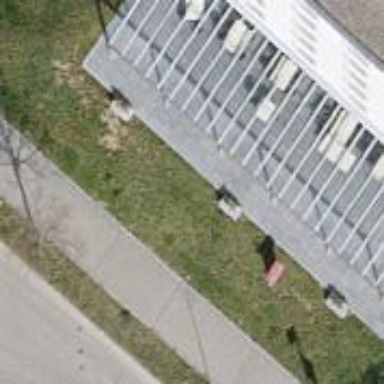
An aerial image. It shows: View of roof of building.